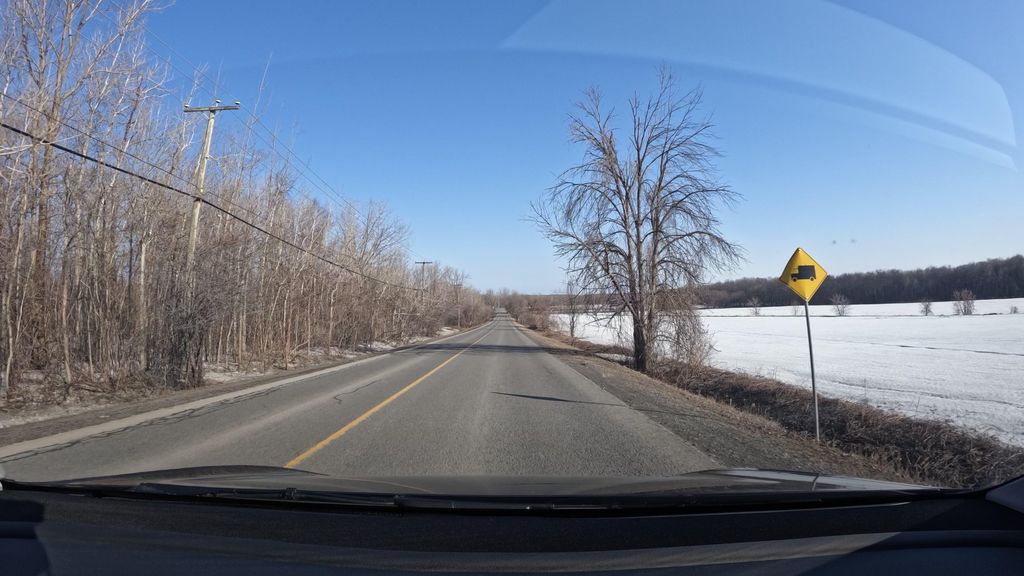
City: montreal